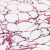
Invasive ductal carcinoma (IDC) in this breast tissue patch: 0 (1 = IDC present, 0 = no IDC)